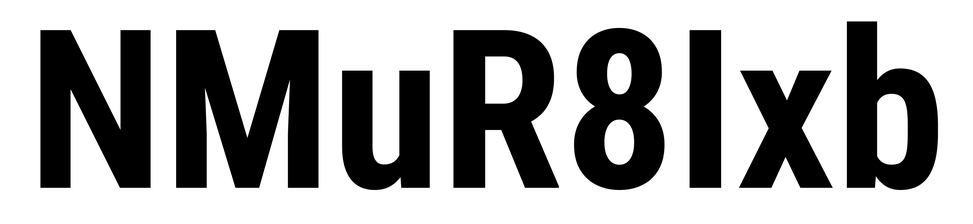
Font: Roboto_Condensed_Bold